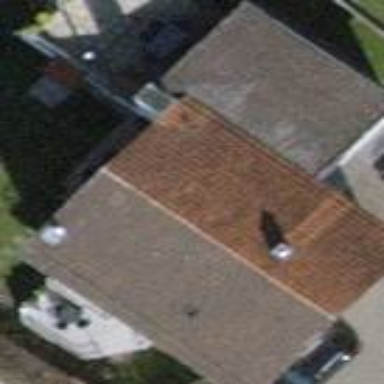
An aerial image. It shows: Simple house.